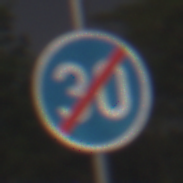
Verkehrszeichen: EndeMindestgeschwindigkeit
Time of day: Night
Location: Outdoor (Nature)
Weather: Clear
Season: NotSpecified
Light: Natural